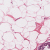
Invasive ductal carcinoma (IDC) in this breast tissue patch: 0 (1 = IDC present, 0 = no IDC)